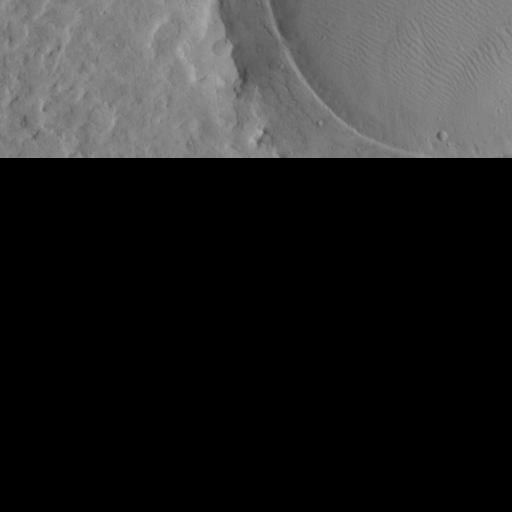
Classes present: Background